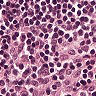
Metastatic tissue present: no